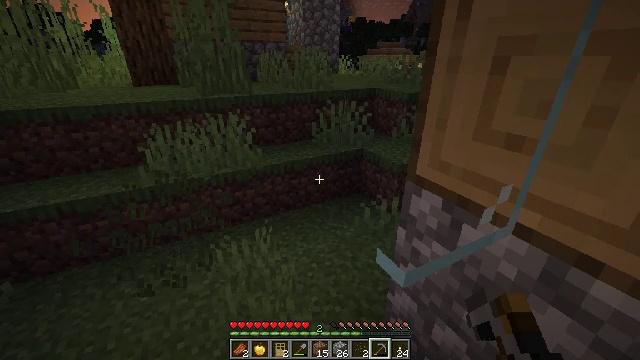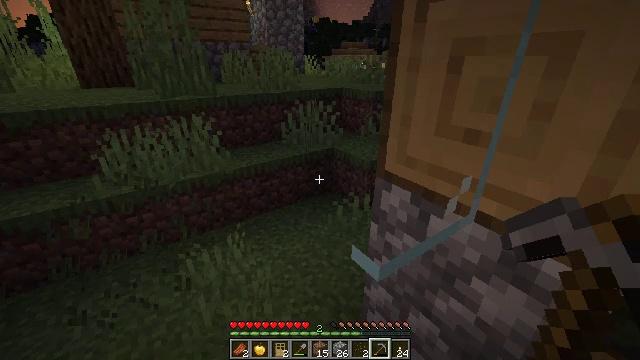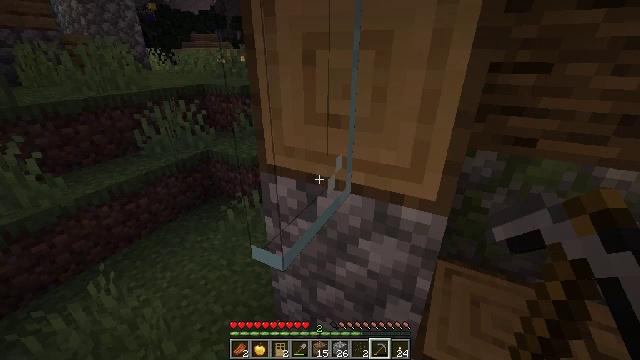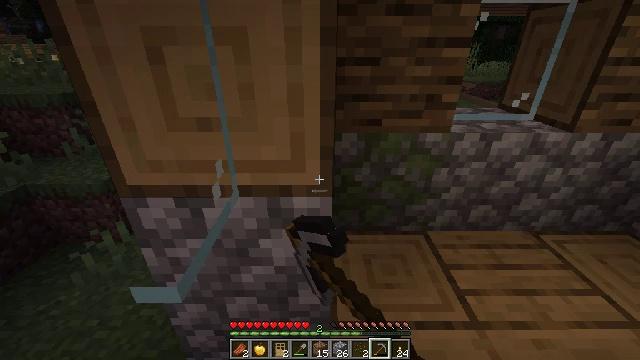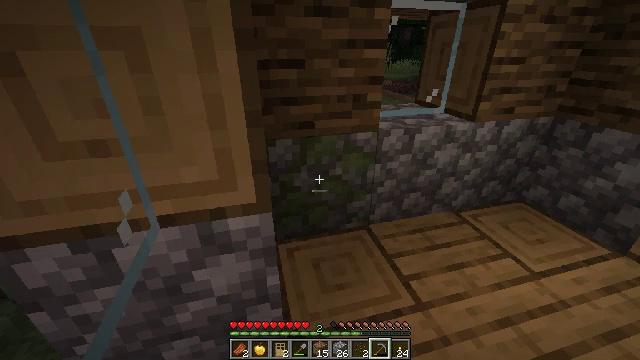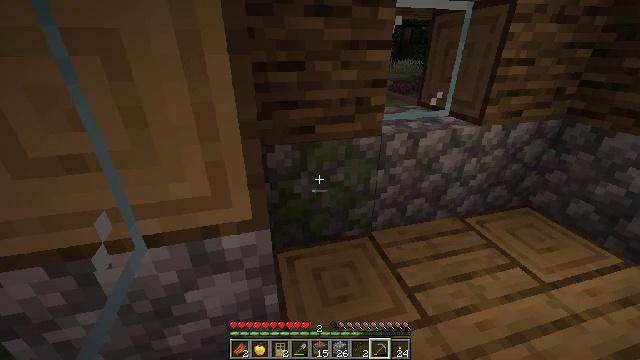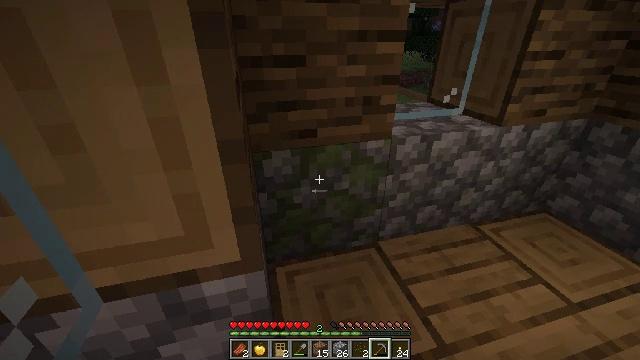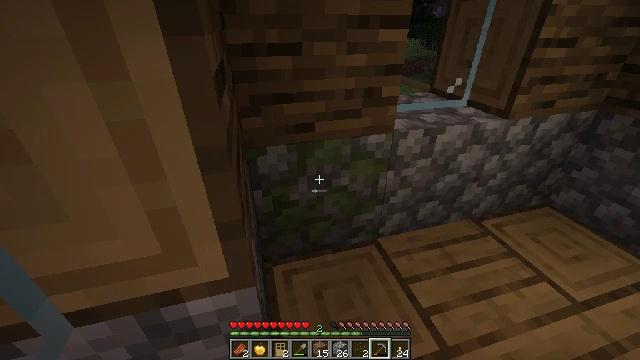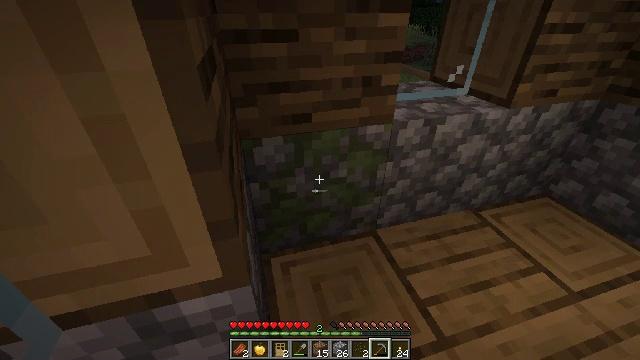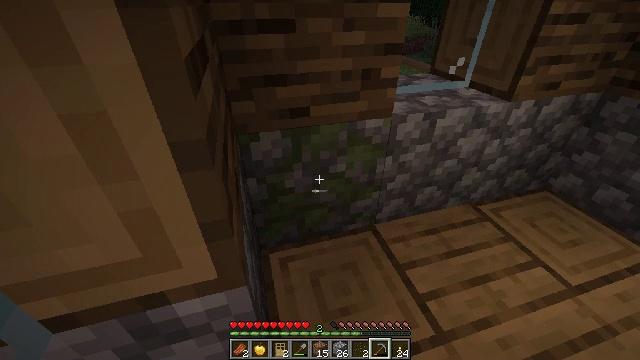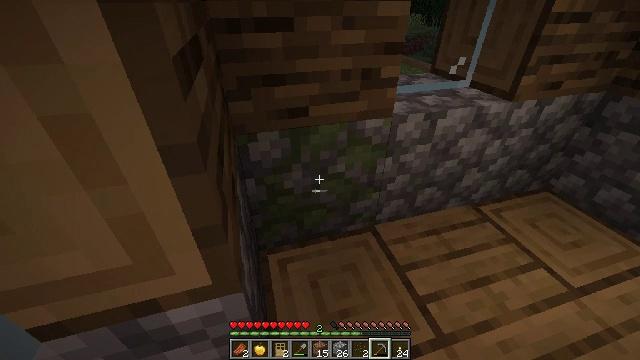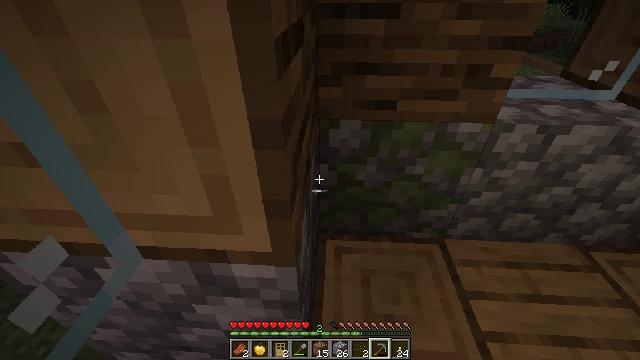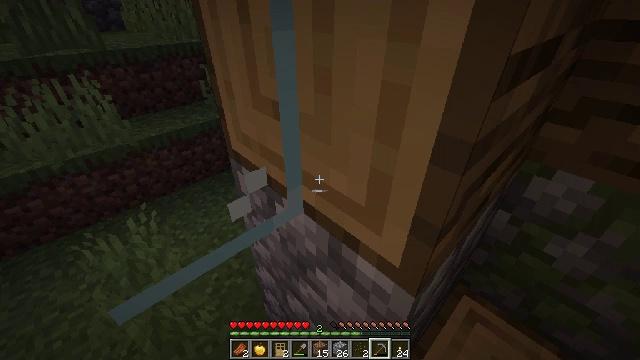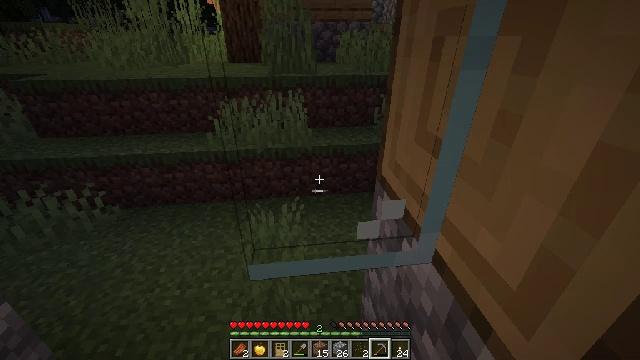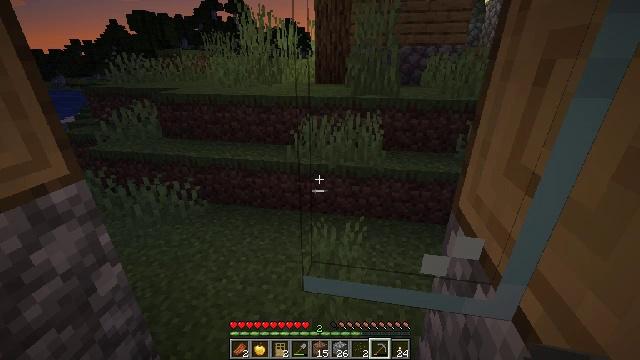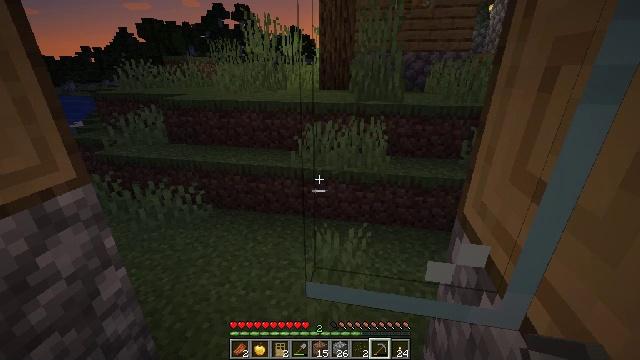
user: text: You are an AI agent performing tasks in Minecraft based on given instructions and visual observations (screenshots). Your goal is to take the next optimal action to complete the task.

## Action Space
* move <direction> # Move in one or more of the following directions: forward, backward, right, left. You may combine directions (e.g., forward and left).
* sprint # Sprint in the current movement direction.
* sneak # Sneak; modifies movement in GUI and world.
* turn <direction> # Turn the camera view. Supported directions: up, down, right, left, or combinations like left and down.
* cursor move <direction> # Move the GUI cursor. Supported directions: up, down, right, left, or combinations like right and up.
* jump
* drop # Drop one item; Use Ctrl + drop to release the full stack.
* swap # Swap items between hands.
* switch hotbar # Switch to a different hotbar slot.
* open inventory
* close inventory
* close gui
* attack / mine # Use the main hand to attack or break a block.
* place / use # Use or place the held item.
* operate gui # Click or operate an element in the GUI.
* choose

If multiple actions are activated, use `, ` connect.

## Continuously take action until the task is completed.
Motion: motion action
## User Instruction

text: Collect fragments by breaking the glass pane.
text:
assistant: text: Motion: turn right, attack / mine
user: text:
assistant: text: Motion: turn right and down, attack / mine
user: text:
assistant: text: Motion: turn right
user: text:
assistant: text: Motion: move forward, turn right
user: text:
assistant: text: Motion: move forward
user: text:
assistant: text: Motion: move forward, turn down
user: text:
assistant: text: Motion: turn down
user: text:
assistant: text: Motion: turn down
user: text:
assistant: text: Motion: turn down
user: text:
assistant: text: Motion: no_op
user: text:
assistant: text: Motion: turn left and down
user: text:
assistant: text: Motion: turn left and up
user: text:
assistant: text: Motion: turn left and up
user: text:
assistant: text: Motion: turn left and up
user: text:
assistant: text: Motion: turn up
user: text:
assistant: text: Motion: no_op
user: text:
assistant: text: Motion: turn up
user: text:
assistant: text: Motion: turn up
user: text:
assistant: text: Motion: turn right and up
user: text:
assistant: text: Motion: turn right and up
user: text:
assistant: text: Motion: turn right and up
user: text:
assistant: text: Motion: turn right and up
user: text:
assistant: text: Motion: turn right and up, attack / mine
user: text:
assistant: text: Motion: attack / mine
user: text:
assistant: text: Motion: attack / mine
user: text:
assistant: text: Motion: attack / mine
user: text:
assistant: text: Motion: attack / mine
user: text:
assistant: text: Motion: attack / mine
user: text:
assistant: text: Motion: attack / mine
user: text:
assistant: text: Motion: attack / mine